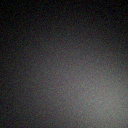
Screen state: off